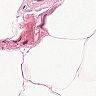
Metastatic tissue present: no